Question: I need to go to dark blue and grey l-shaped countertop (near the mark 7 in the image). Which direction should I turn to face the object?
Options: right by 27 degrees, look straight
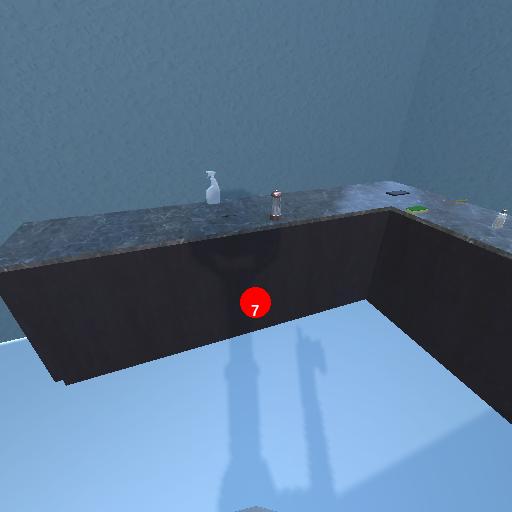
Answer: right by 27 degrees